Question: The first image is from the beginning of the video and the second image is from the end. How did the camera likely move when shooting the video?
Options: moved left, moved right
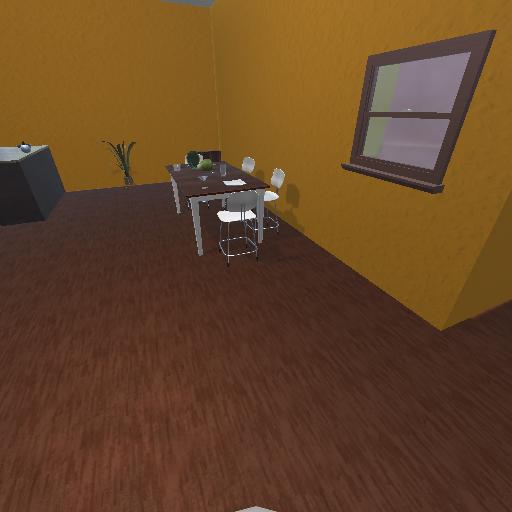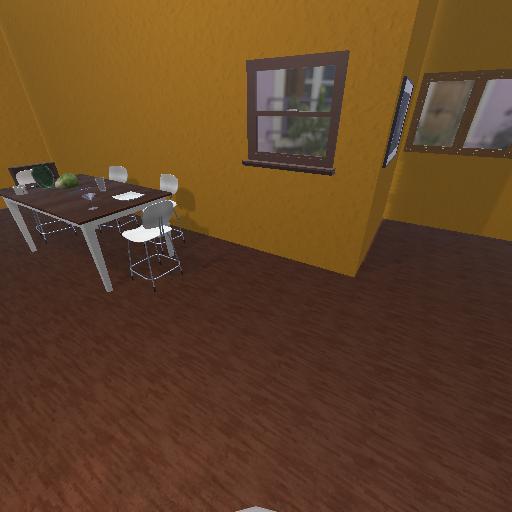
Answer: moved left